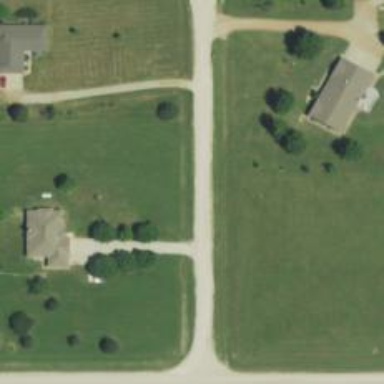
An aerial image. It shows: Driveway.